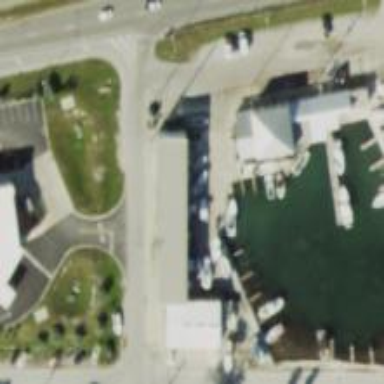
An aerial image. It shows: Marina on leisure land.